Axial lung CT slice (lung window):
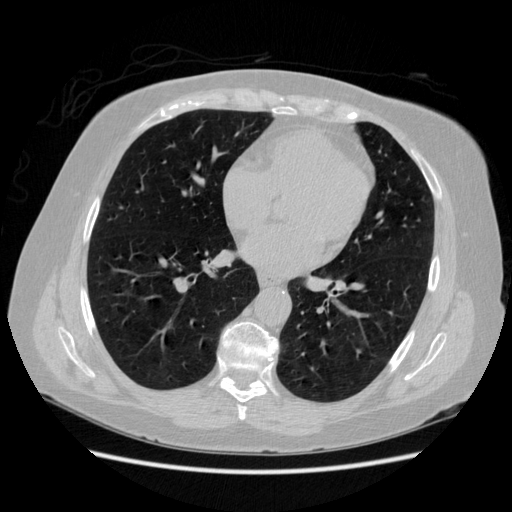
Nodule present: no